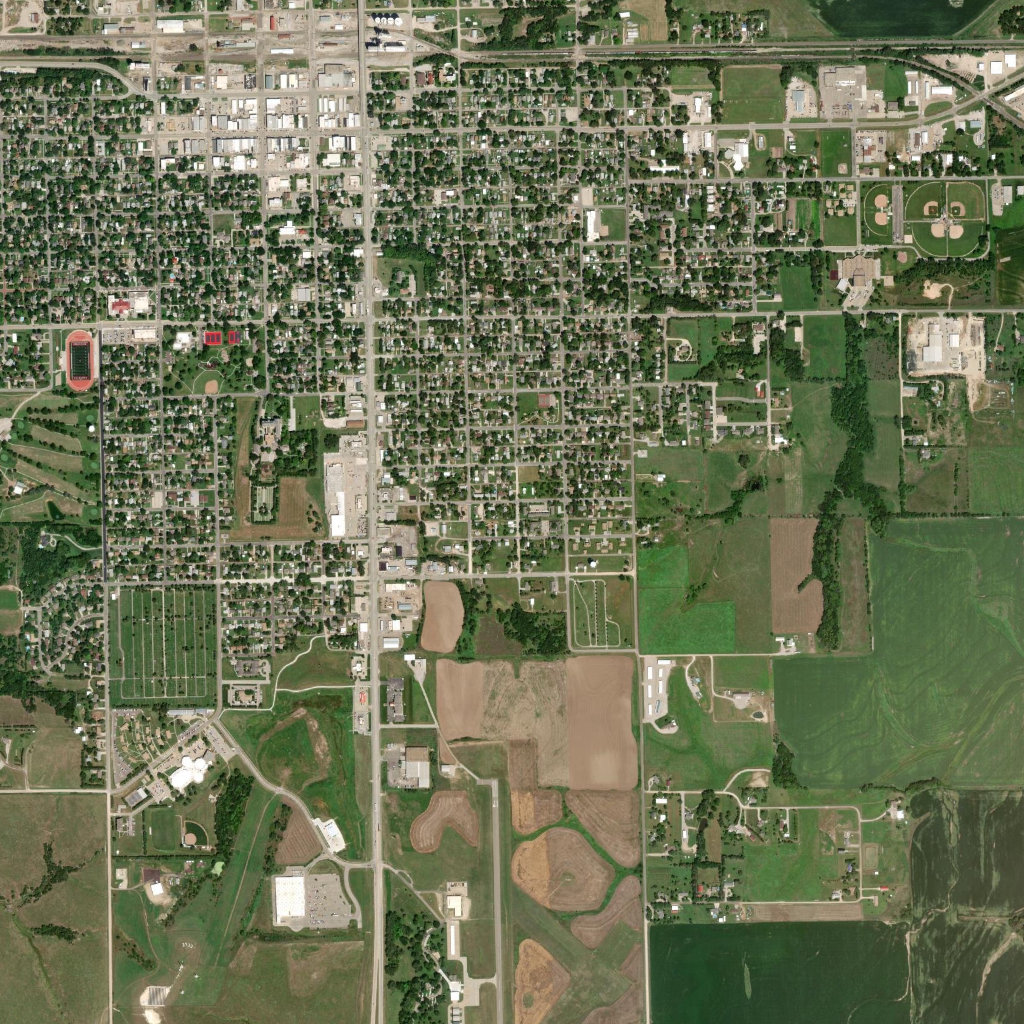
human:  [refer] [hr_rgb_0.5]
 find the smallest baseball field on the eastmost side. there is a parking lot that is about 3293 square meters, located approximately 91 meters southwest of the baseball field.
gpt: <box>[[87, 24, 89, 26, 0]]</box>